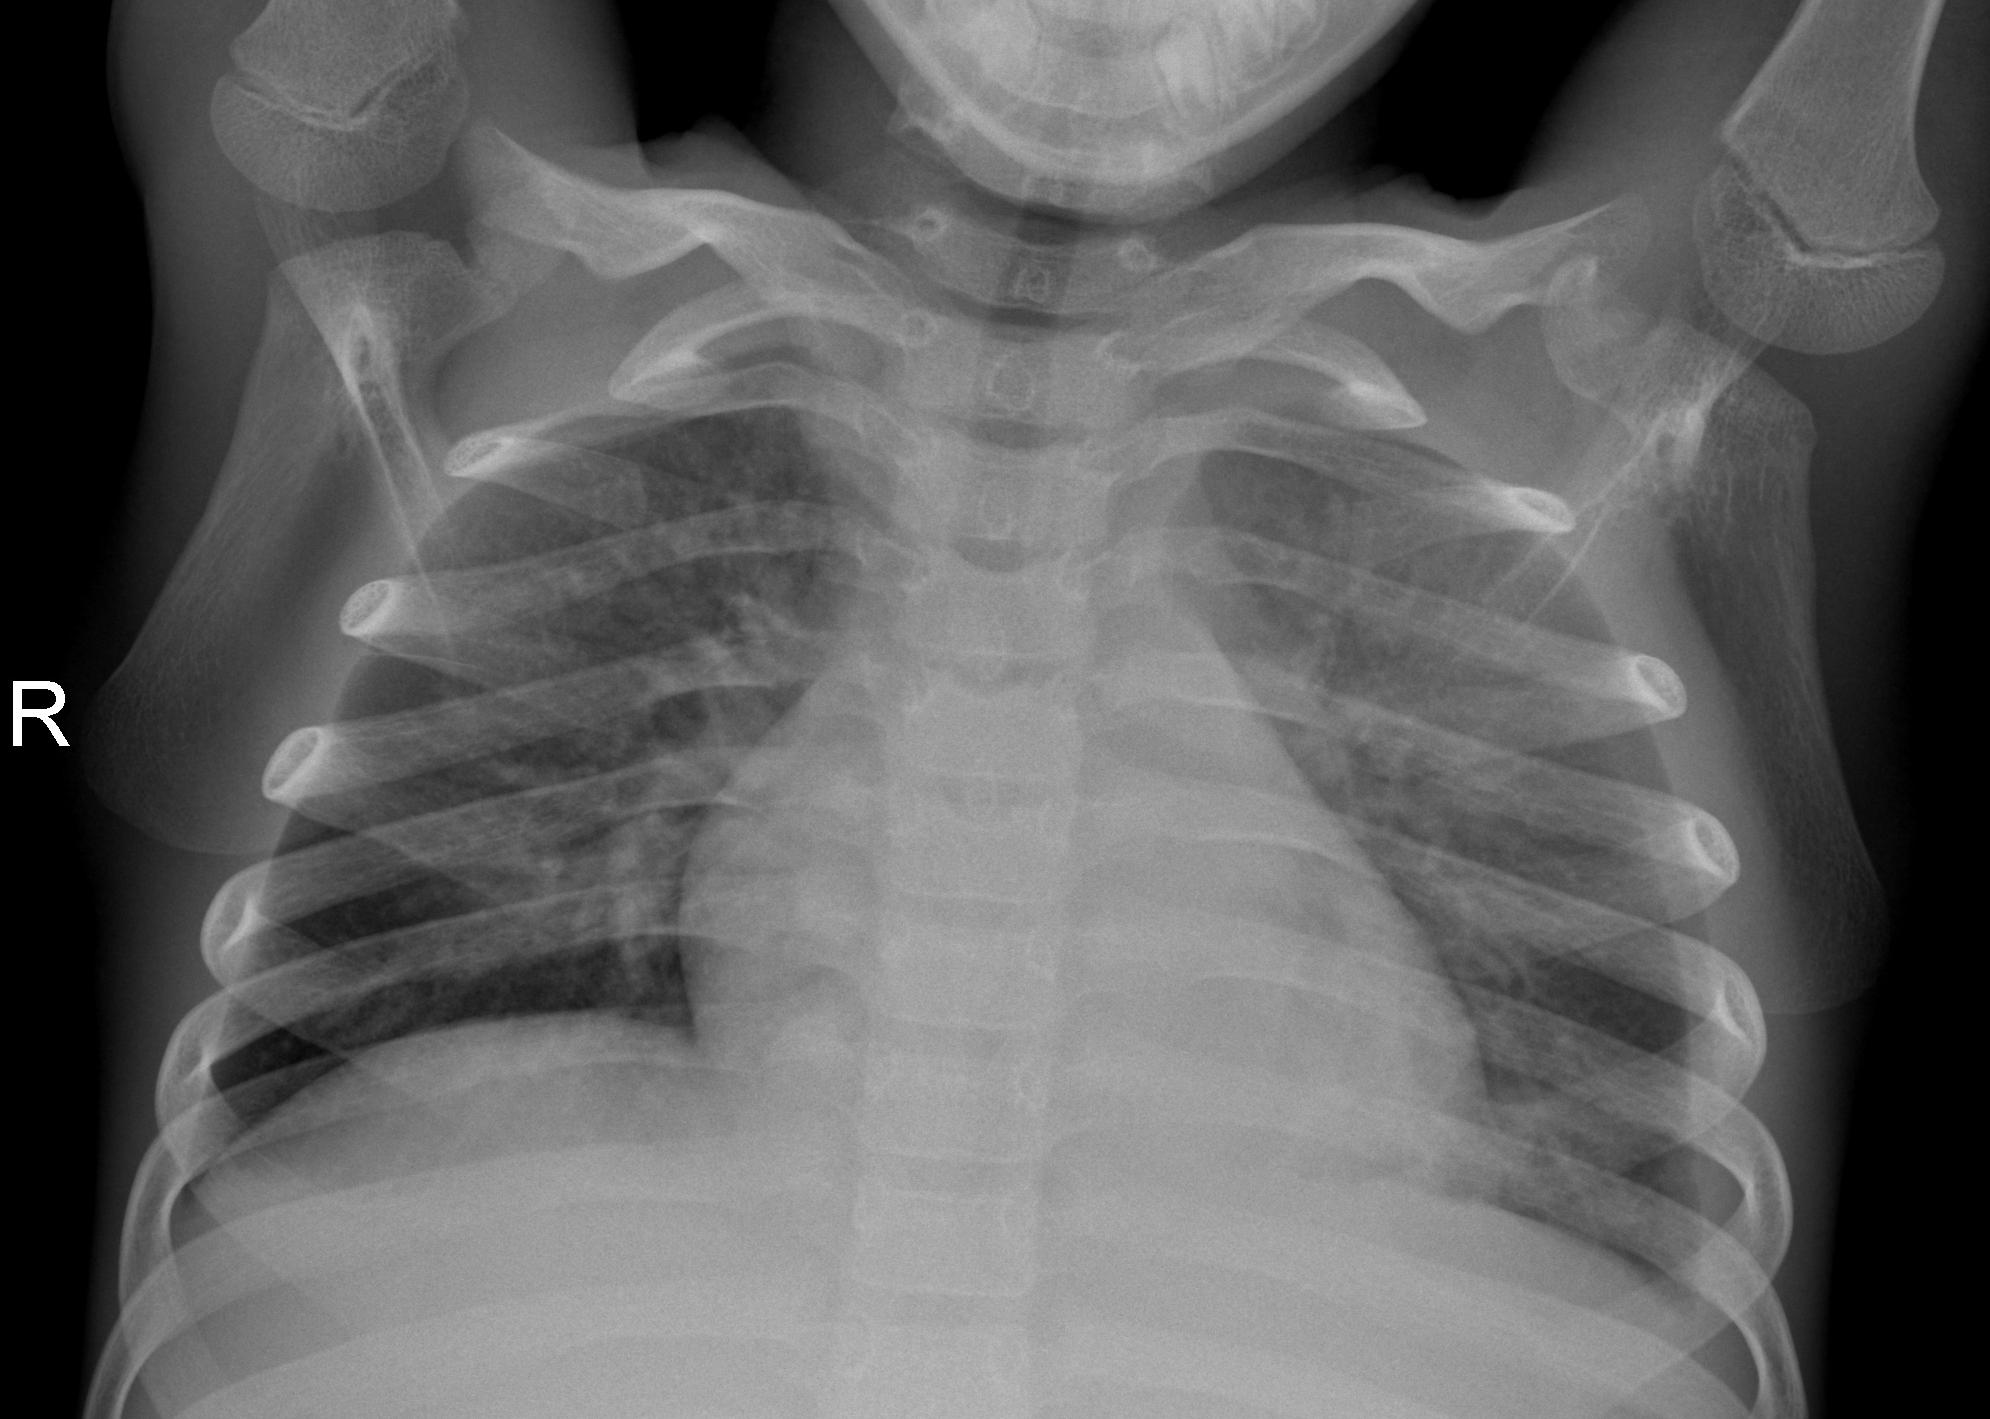
Diagnosis: PNEUMONIA